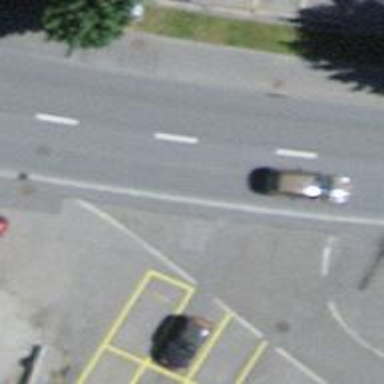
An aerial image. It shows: Bus stop along the road.